RGB frame:
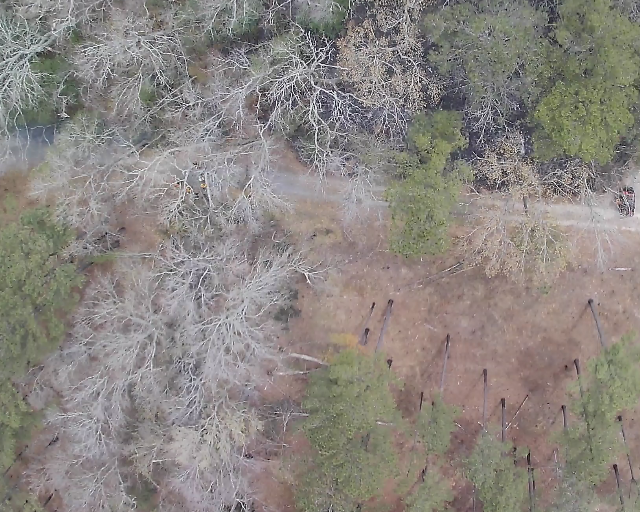
Thermal frame:
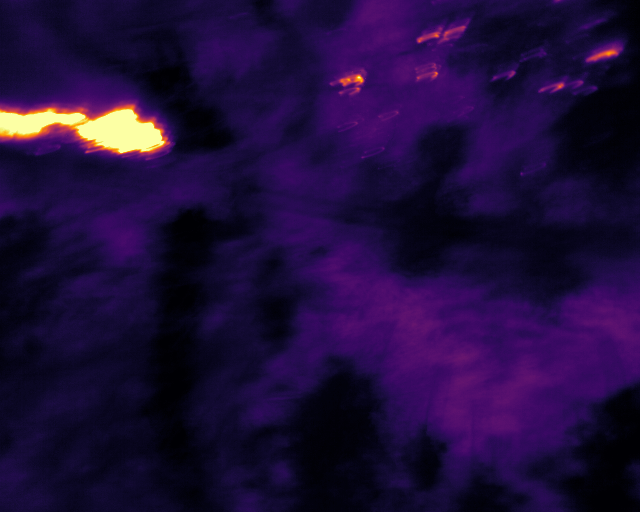
Captured: 2026-02-26 03:06:39
Pixels at or above 80 °C: 3024 (fraction of frame: 0.009229)